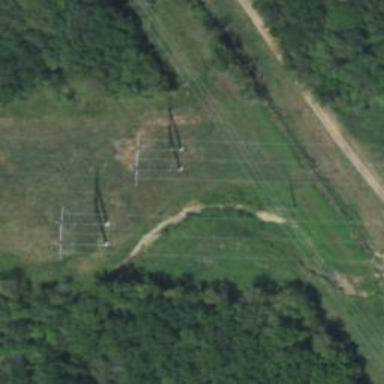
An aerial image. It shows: H-frame power tower with distinctive design.